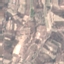
Land use / land cover: PermanentCrop